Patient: sex M, age 48
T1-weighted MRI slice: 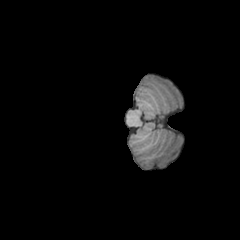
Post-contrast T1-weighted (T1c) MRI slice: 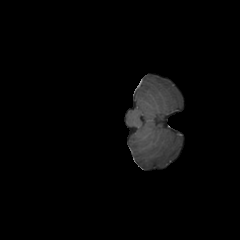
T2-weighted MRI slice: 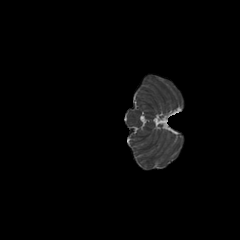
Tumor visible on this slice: no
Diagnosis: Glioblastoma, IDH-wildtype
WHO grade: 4